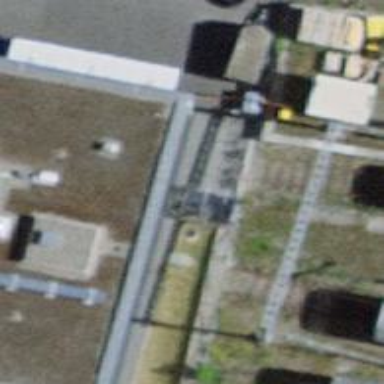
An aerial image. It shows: Railway buffer stop.